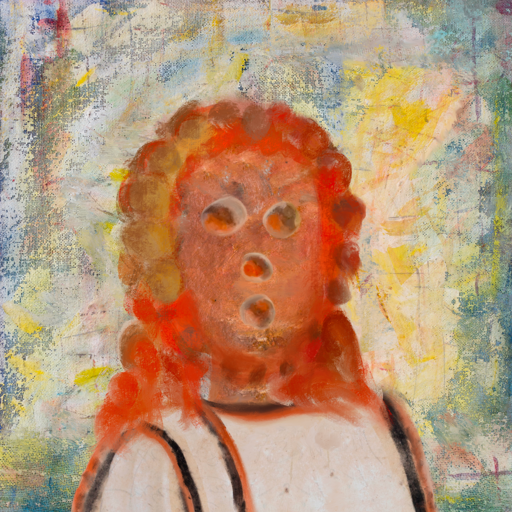
Background: Irani, Head And Neck Front: Boggyland, Face Front: Rupkatha, Bust: Roy_Bahadur, Hair Front: Rupkatha, Head Accessory: Blank, Second Necklace: Blank, Necklace: Blank, Baby: Blank